Question: I am using table view in my app. I manually created the table view with basic cells. I inserted a navigation bar on the top of the screen. When I scroll down, the navigation bar disappears. To make it reappear, I have to scroll back to the top of the screen. How do I ensure that the navigation abr is constantly there on the screen, while I am scrolling down.
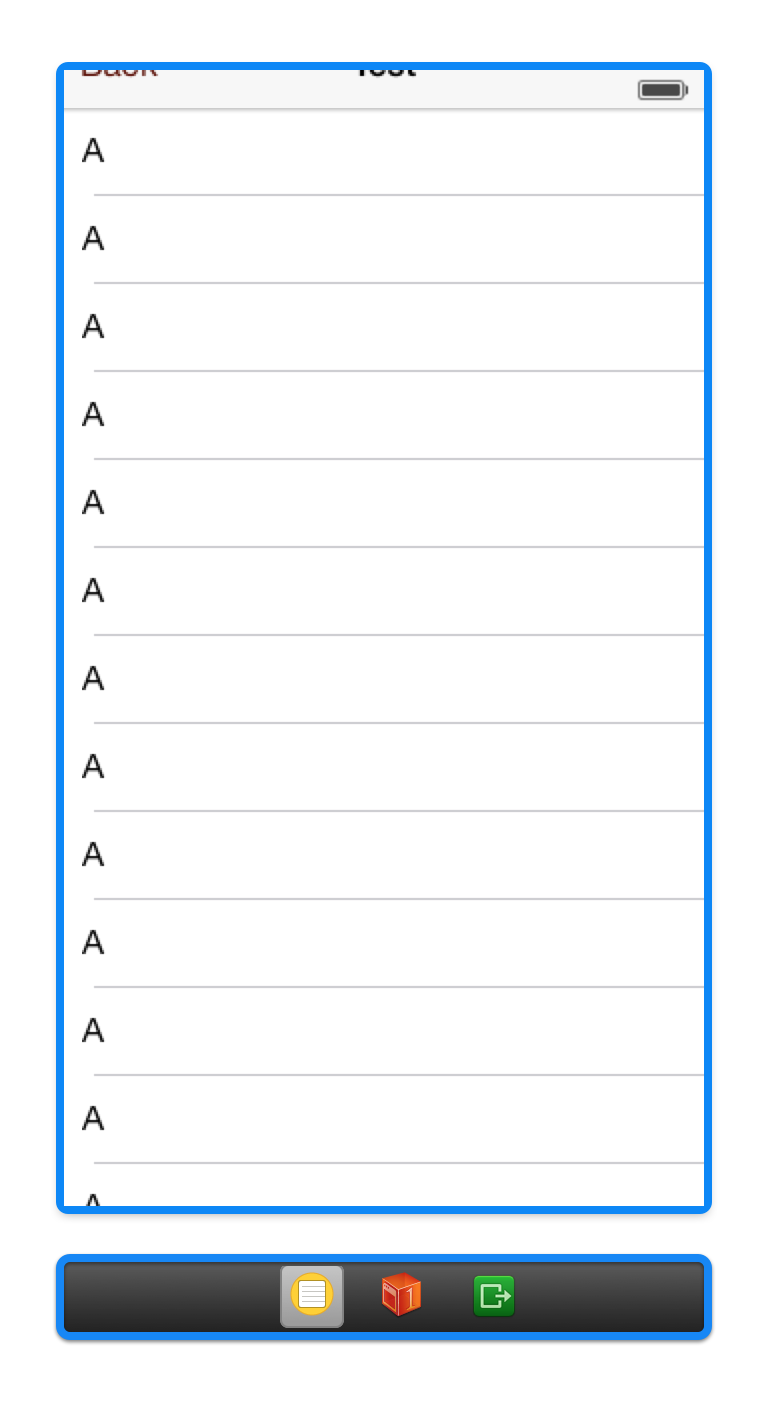
Answer: There are a few different ways.
First way is to embed your view controller in Navigation controller instead of adding navigation bar directly to your view controller. Select your view controller and select . It will add a navigation controller to the storyboard and will set up your view controller as its root controller.
This will work even if you use Tableview Controller (which won't let you add navigation bar manually in interface builder).
I would recommend you to use this way.
See screenshot <URL>
---
Second way is to add navigation bar directly to the controller and to check the hierarchy of the views: both table view and navigation bar should be on the same level and navigation bar should follow table view. Most likely your navigation bar was added as a subview of the table view.
Note that I would not recommend you to follow this way, because you will have to manually add constraints, this method won't work with table view controller, plus you can run in some other problems.
See screenshot <URL>